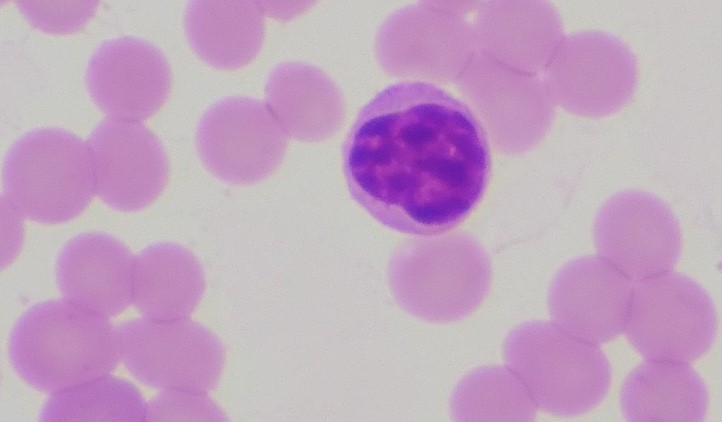
White blood cell type: Lymphocyte